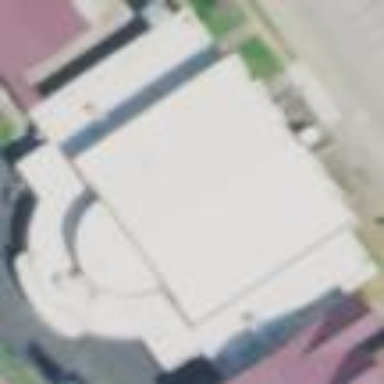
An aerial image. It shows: School building.